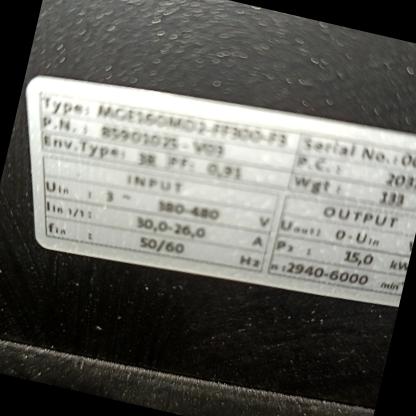
Klasa: tabliczka-znamionowa